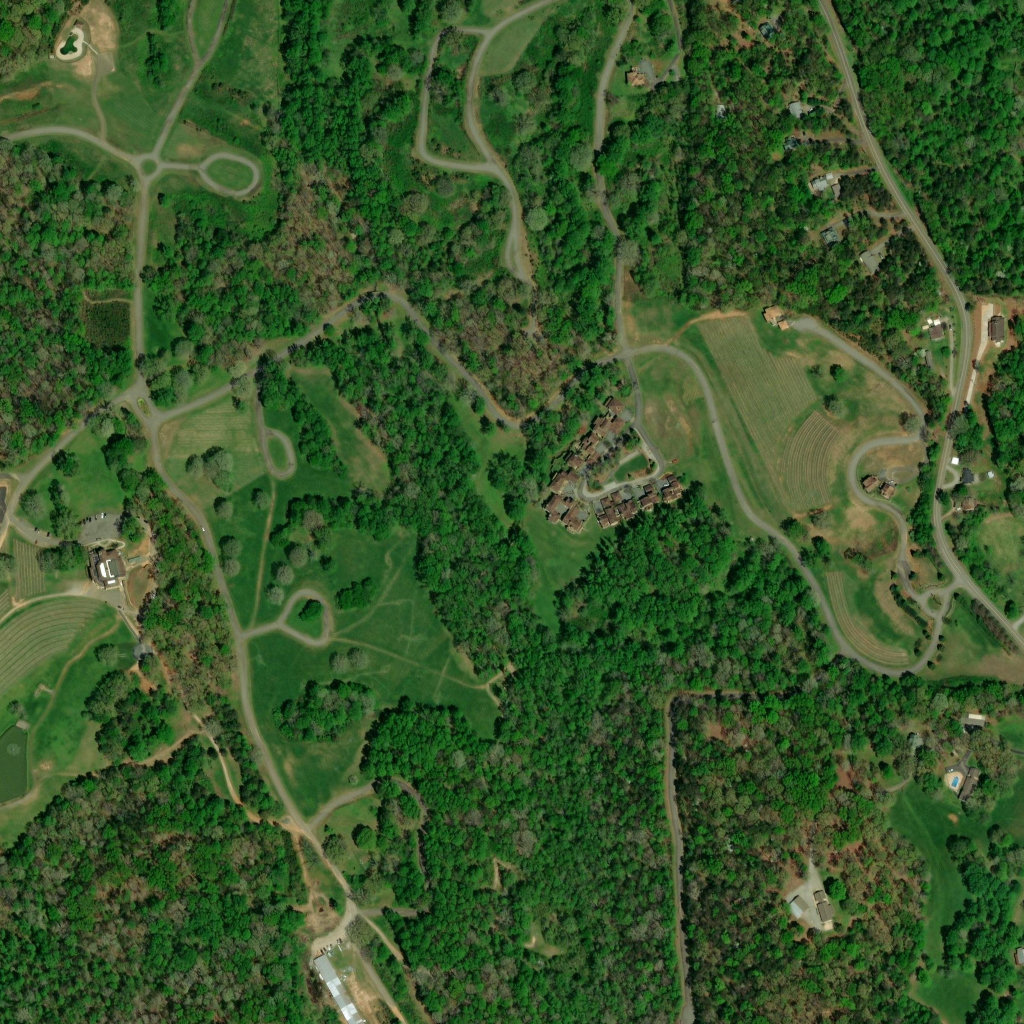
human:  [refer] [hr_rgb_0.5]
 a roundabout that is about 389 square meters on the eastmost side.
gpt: <box>[[89, 57, 92, 60, 0]]</box>